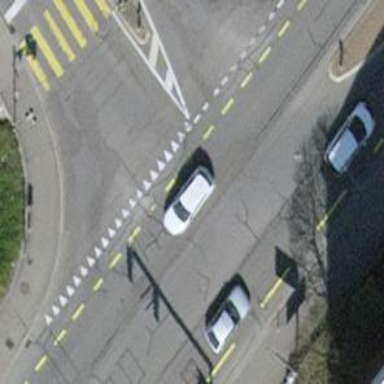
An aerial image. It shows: Road with traffic signals.